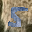
Label: 5